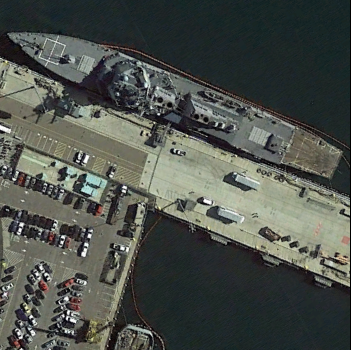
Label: destroyer